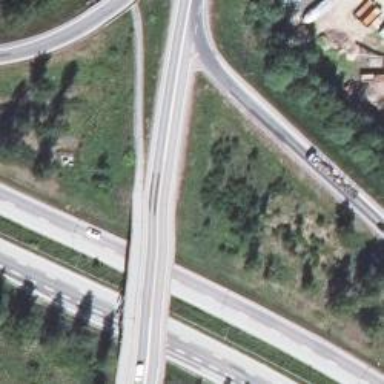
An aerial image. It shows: Asphalt road classified as trunk highway.